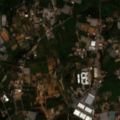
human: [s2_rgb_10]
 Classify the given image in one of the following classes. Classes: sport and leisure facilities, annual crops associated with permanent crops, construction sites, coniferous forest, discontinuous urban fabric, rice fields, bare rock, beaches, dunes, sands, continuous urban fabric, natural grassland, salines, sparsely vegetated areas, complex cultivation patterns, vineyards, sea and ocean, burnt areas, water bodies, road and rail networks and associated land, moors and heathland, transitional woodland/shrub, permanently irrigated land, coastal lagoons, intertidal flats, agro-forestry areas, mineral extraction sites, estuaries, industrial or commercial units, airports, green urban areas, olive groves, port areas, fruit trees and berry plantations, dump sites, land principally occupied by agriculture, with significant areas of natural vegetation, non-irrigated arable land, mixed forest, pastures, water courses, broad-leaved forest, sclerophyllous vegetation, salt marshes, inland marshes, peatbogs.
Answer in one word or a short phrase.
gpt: fruit trees and berry plantations, complex cultivation patterns